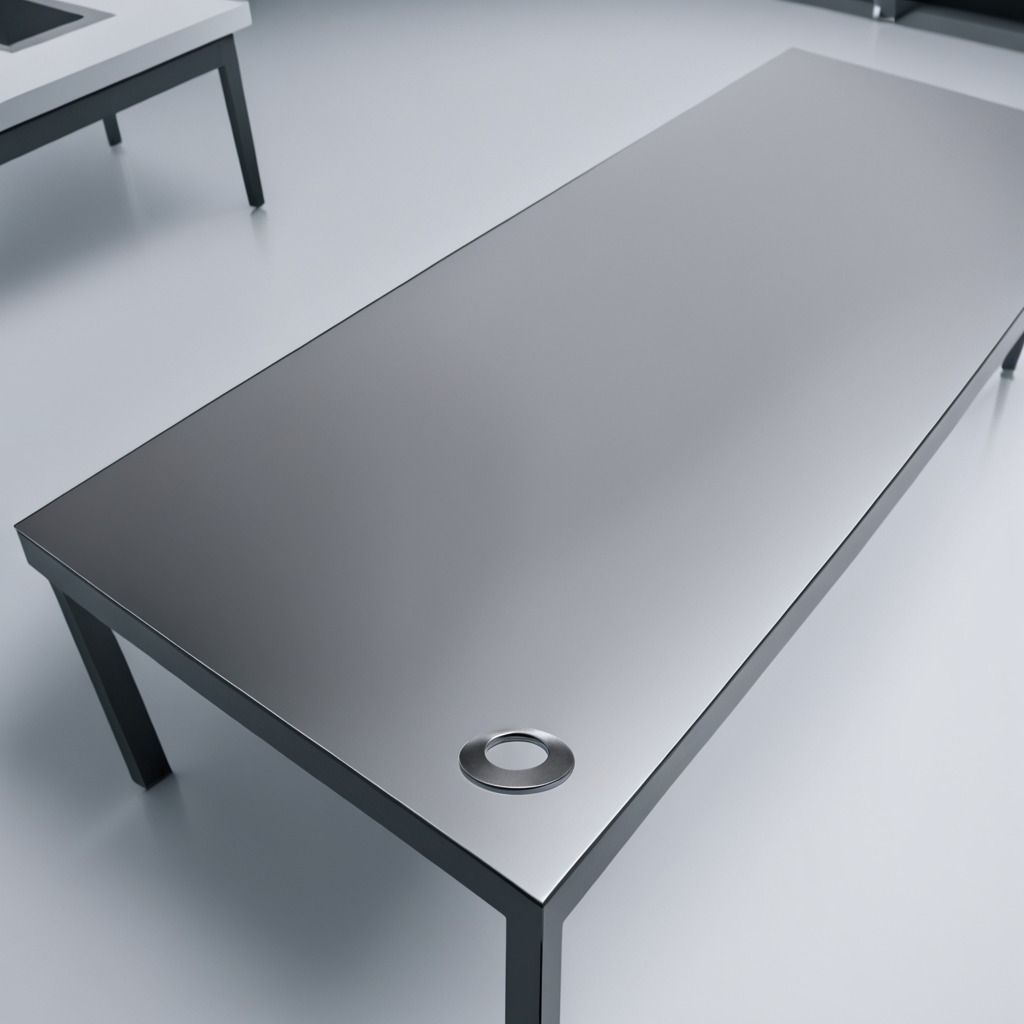
A flat metal washer is lying on a stainless steel table in a high-end prototyping lab.